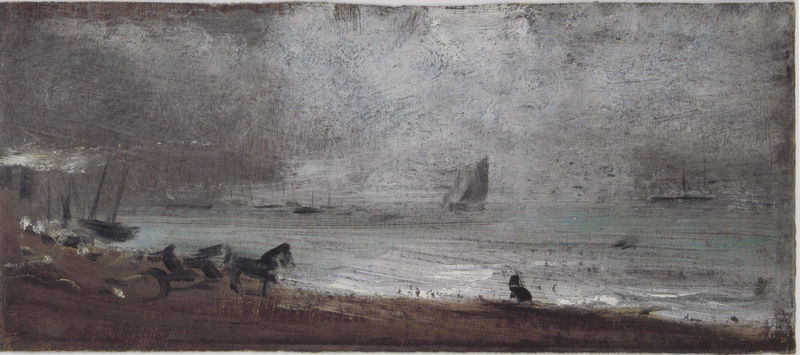
Titel: Brighton Beach with a Gig
Künstler: John Constable
Institution: (Privatsammlung)
Schlagwörter: blau, dunkel, felsen, gemälde, gewitter, himmel, mann, meer, schatten, wasser, weiß, wolken, grün, impressionismus, landschaft, menschen, sand, see, ufer, abend, bewegung, braun, frankreich, grau, hell, holz, kreide, licht, männer, nacht, schwarz, türkis, hund, tier, tiere, expressionismus, mensch, stein, steine, herr, holland, öl, horizont, kalt, morgen, sonnenaufgang, spiegelung, weite, wind, kanal, pastos, kind, traurig, boot, boote, kinder, pferd, pferde, reiter, bewegt, mähne, reiten, schweif, gischt, küste, schiff, schiffe, segel, segelboot, segelschiffe, sommer, strand, wellen, papier, düster, fischer, mast, segelschiff, abstrakt, modern, dunst, lila, nebel, sonnenuntergang, violett, geröll, herbst, winter, kutsche, grisaille, hafen, wagen, masten, böschung, romantik, strömung, ölgemälde, atlantik, brandung, flut, luft, ostsee, querformat, seestück, sturm, treibgut, turner, unwetter, wetter, woken, frühling, striche, segelboote, segeln, regen, ebbe, katze, mond, neblig, watt, flussgestade, mondschein, trüb, seefahrt, verschwommen, dynamisch, romantisch, lanschaft, wrack, stimmungsbild, plein air, nordsee, gespann, gestrandet, vollmond, morgens, brise, strandgut, william turner, pazifik, milchig, november, kiner, flutsaum, salzwasser, leinwnd, gräulich, segek, mondlich, sefel, kusche